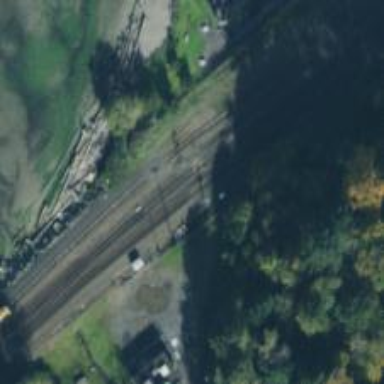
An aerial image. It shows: Railway signal.